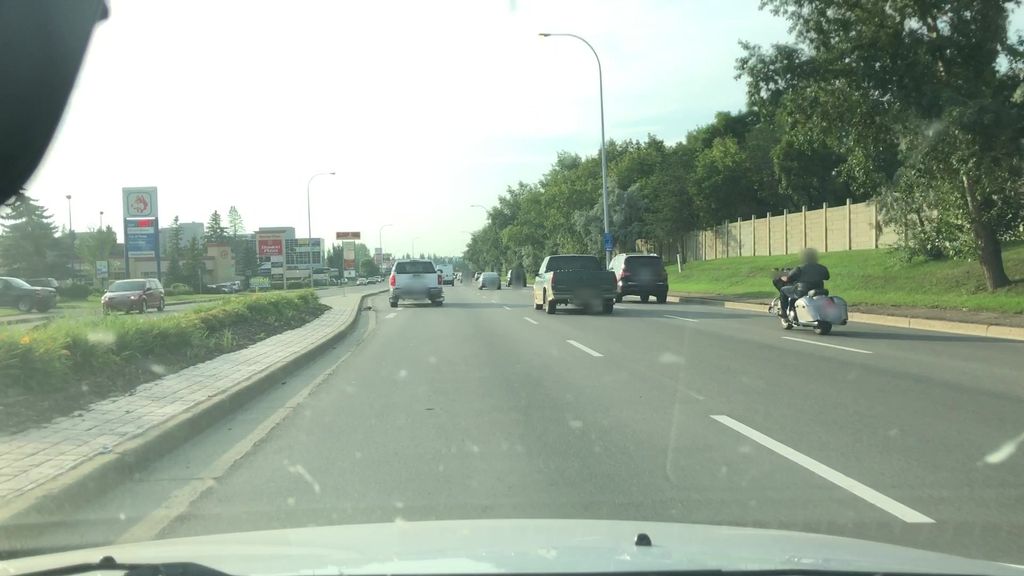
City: edmonton